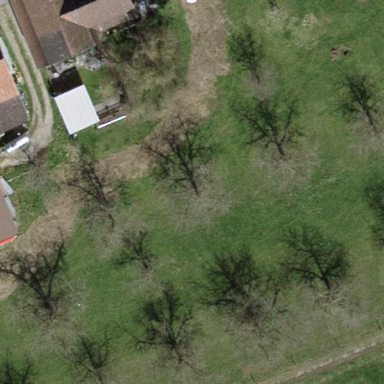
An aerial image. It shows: Orchard.